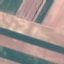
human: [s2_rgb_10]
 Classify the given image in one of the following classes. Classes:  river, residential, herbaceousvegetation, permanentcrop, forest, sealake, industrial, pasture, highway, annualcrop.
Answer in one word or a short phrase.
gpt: AnnualCrop